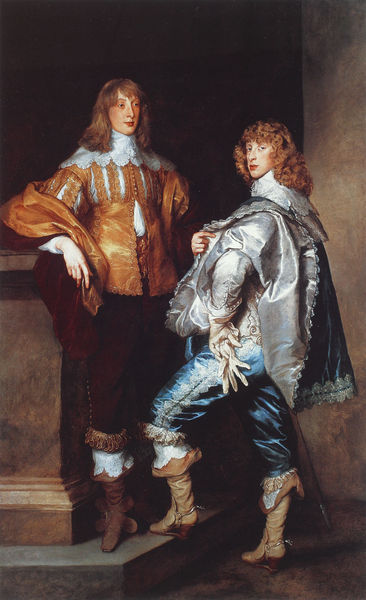
Titel: Doppelportrait, Lord John Stuart (1621-44) und Lord Bernard Stuart, späterer Earl of Lichfeld
Künstler: Anthony van Dyck
Institution: London, National Gallery
Schlagwörter: blau, gemälde, hand, mann, umhang, weiß, braun, frau, handschuhe, männer, orange, schwarz, rot, jung, barock, kragen, spitze, stein, bildnis, portrait, porträt, fransen, gold, haare, mantel, pose, locken, stock, schuhe, hosen, jungen, stufe, rüschen, posen, doppelportrait, degen, stiefel, portrai, jüngling, spitzenkragen, stifel, shuhe, jünglinge, fede, dedehandschuh, handsc huh